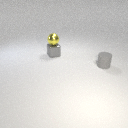
small gray rubber cylinder in front of small gray metal cube